Question: '''
daList={{0.059, 0.298, 0.726, 0.735, 1.461, 2.311, 3.315},
{0.05, 0.404,0.664, 0.782, 1.376, 2.328, 3.432},
{0.087, 0.628, 0.986, 1.187,1.914, 3.481, 4.993},
{0.073, 0.594, 0.975, 1.147, 2.019, 3.417,5.037},
{0.143, 0.821, 1.442, 1.595, 2.983, 4.98, 7.604},
{0.107,0.871, 1.431, 1.684, 2.964, 5.015, 7.394}}
ListPlot[daList,
Joined -> True,
PlotRange -> {{1, 7}, {0, 7}},
PlotStyle -> {{Thick, Lighter[Red, .5]},
{Dashed, Black},
{Thick,Lighter[Red, .3]},
{Dashed, Black},
{Thick,Lighter[Red, .1]},
{Dashed, Black}},
Prolog ->{GrayLevel[0.5], EdgeForm[Thickness[.005]],
Rectangle[{1.01, 0.01}, {6.99, 6.99}]}]
'''

As you can see, I need to
I would like the Dashed Black Line to be Points (Joined->False).
I can't grasp the yet.
Thank You for your attention.
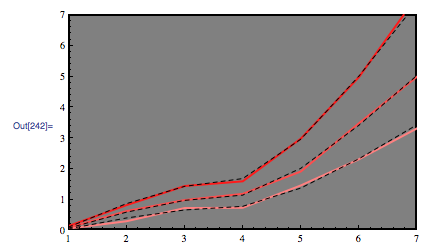
Answer: If you want every other plot to be joined, you could just set 'Joined->{True, False}', e.g.
'''
ListPlot[daList, Joined -> {True, False},
PlotRange -> {{1, 7}, {0, 7}},
PlotStyle -> {{Thick, Lighter[Red, .5]}, {Dashed, Black}, {Thick,
Lighter[Red, .3]}, {Dashed, Black}, {Thick,
Lighter[Red, .1]}, {Dashed, Black}},
Prolog -> {GrayLevel[0.5], EdgeForm[Thickness[.005]],
Rectangle[{1.01, 0.01}, {6.99, 6.99}]}]
'''
which produces

Concerning your comment, I guess you could always plot the even and odd sets of points separately and combine them with show. So for your example:
'''
joinedStyle = {Thick, Lighter[Red, #]} & /@ {.5, .3, .1};
pointStyle = Black;
plot1 = ListPlot[daList[[1 ;; ;; 2]], Joined -> True, PlotStyle -> joinedStyle,
PlotRange -> {{1,7},{0,7}}];
plot2 = ListPlot[daList[[2 ;; ;; 2]], Joined -> False, PlotStyle -> pointStyle];
Show[plot1, plot2, PlotRange -> {{1, 7}, {0, 7}},
Prolog -> {GrayLevel[0.5], EdgeForm[Thickness[.005]],
Rectangle[{1.01, 0.01}, {6.99, 6.99}]}]
'''